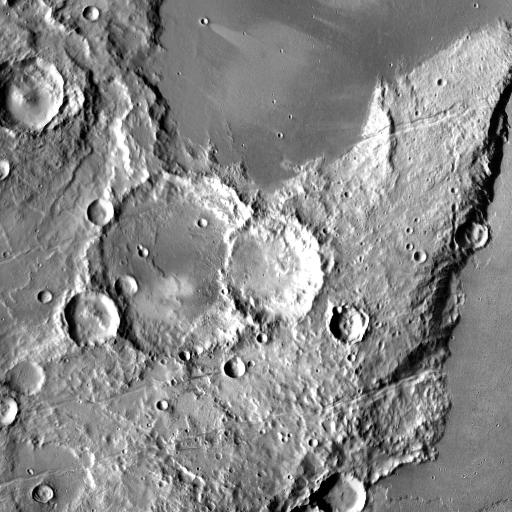
Crater classes present: Background, Other, Buried, Secondary